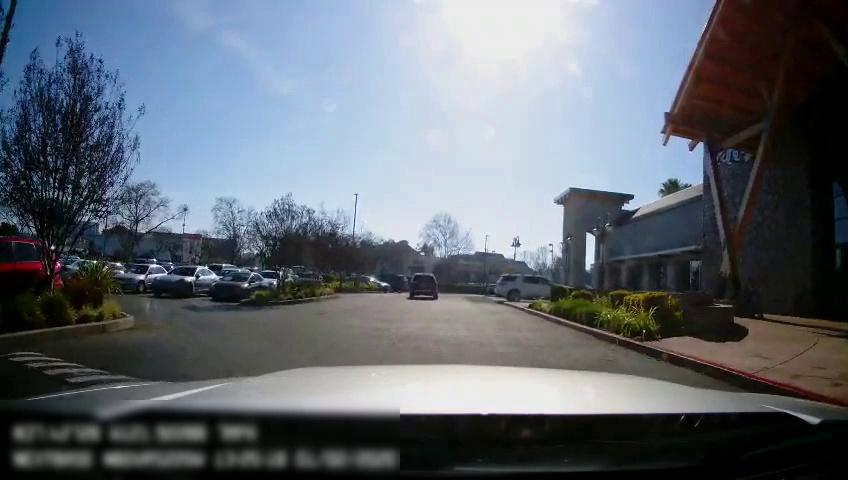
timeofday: Day
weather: Sunny
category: Drivable Space
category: Vehicles | Car
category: Vehicles | Car
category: Vehicles | Car
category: Vehicles | SUV
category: Vehicles | Car
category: Vehicles | SUV
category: Vehicles | SUV
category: Vehicles | SUV
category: Vehicles | Car
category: Vehicles | SUV
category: Vehicles | Car
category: Vehicles | Van
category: Vehicles | Car